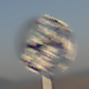
Verkehrszeichen: EndeUeberholverbot
Umgebung: Outdoor, Nature
Tageszeit: SunriseSunset
Wetter: Clear
Licht: Natural
Jahreszeit: NotSpecified
Kontrast: HighContrast